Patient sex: M
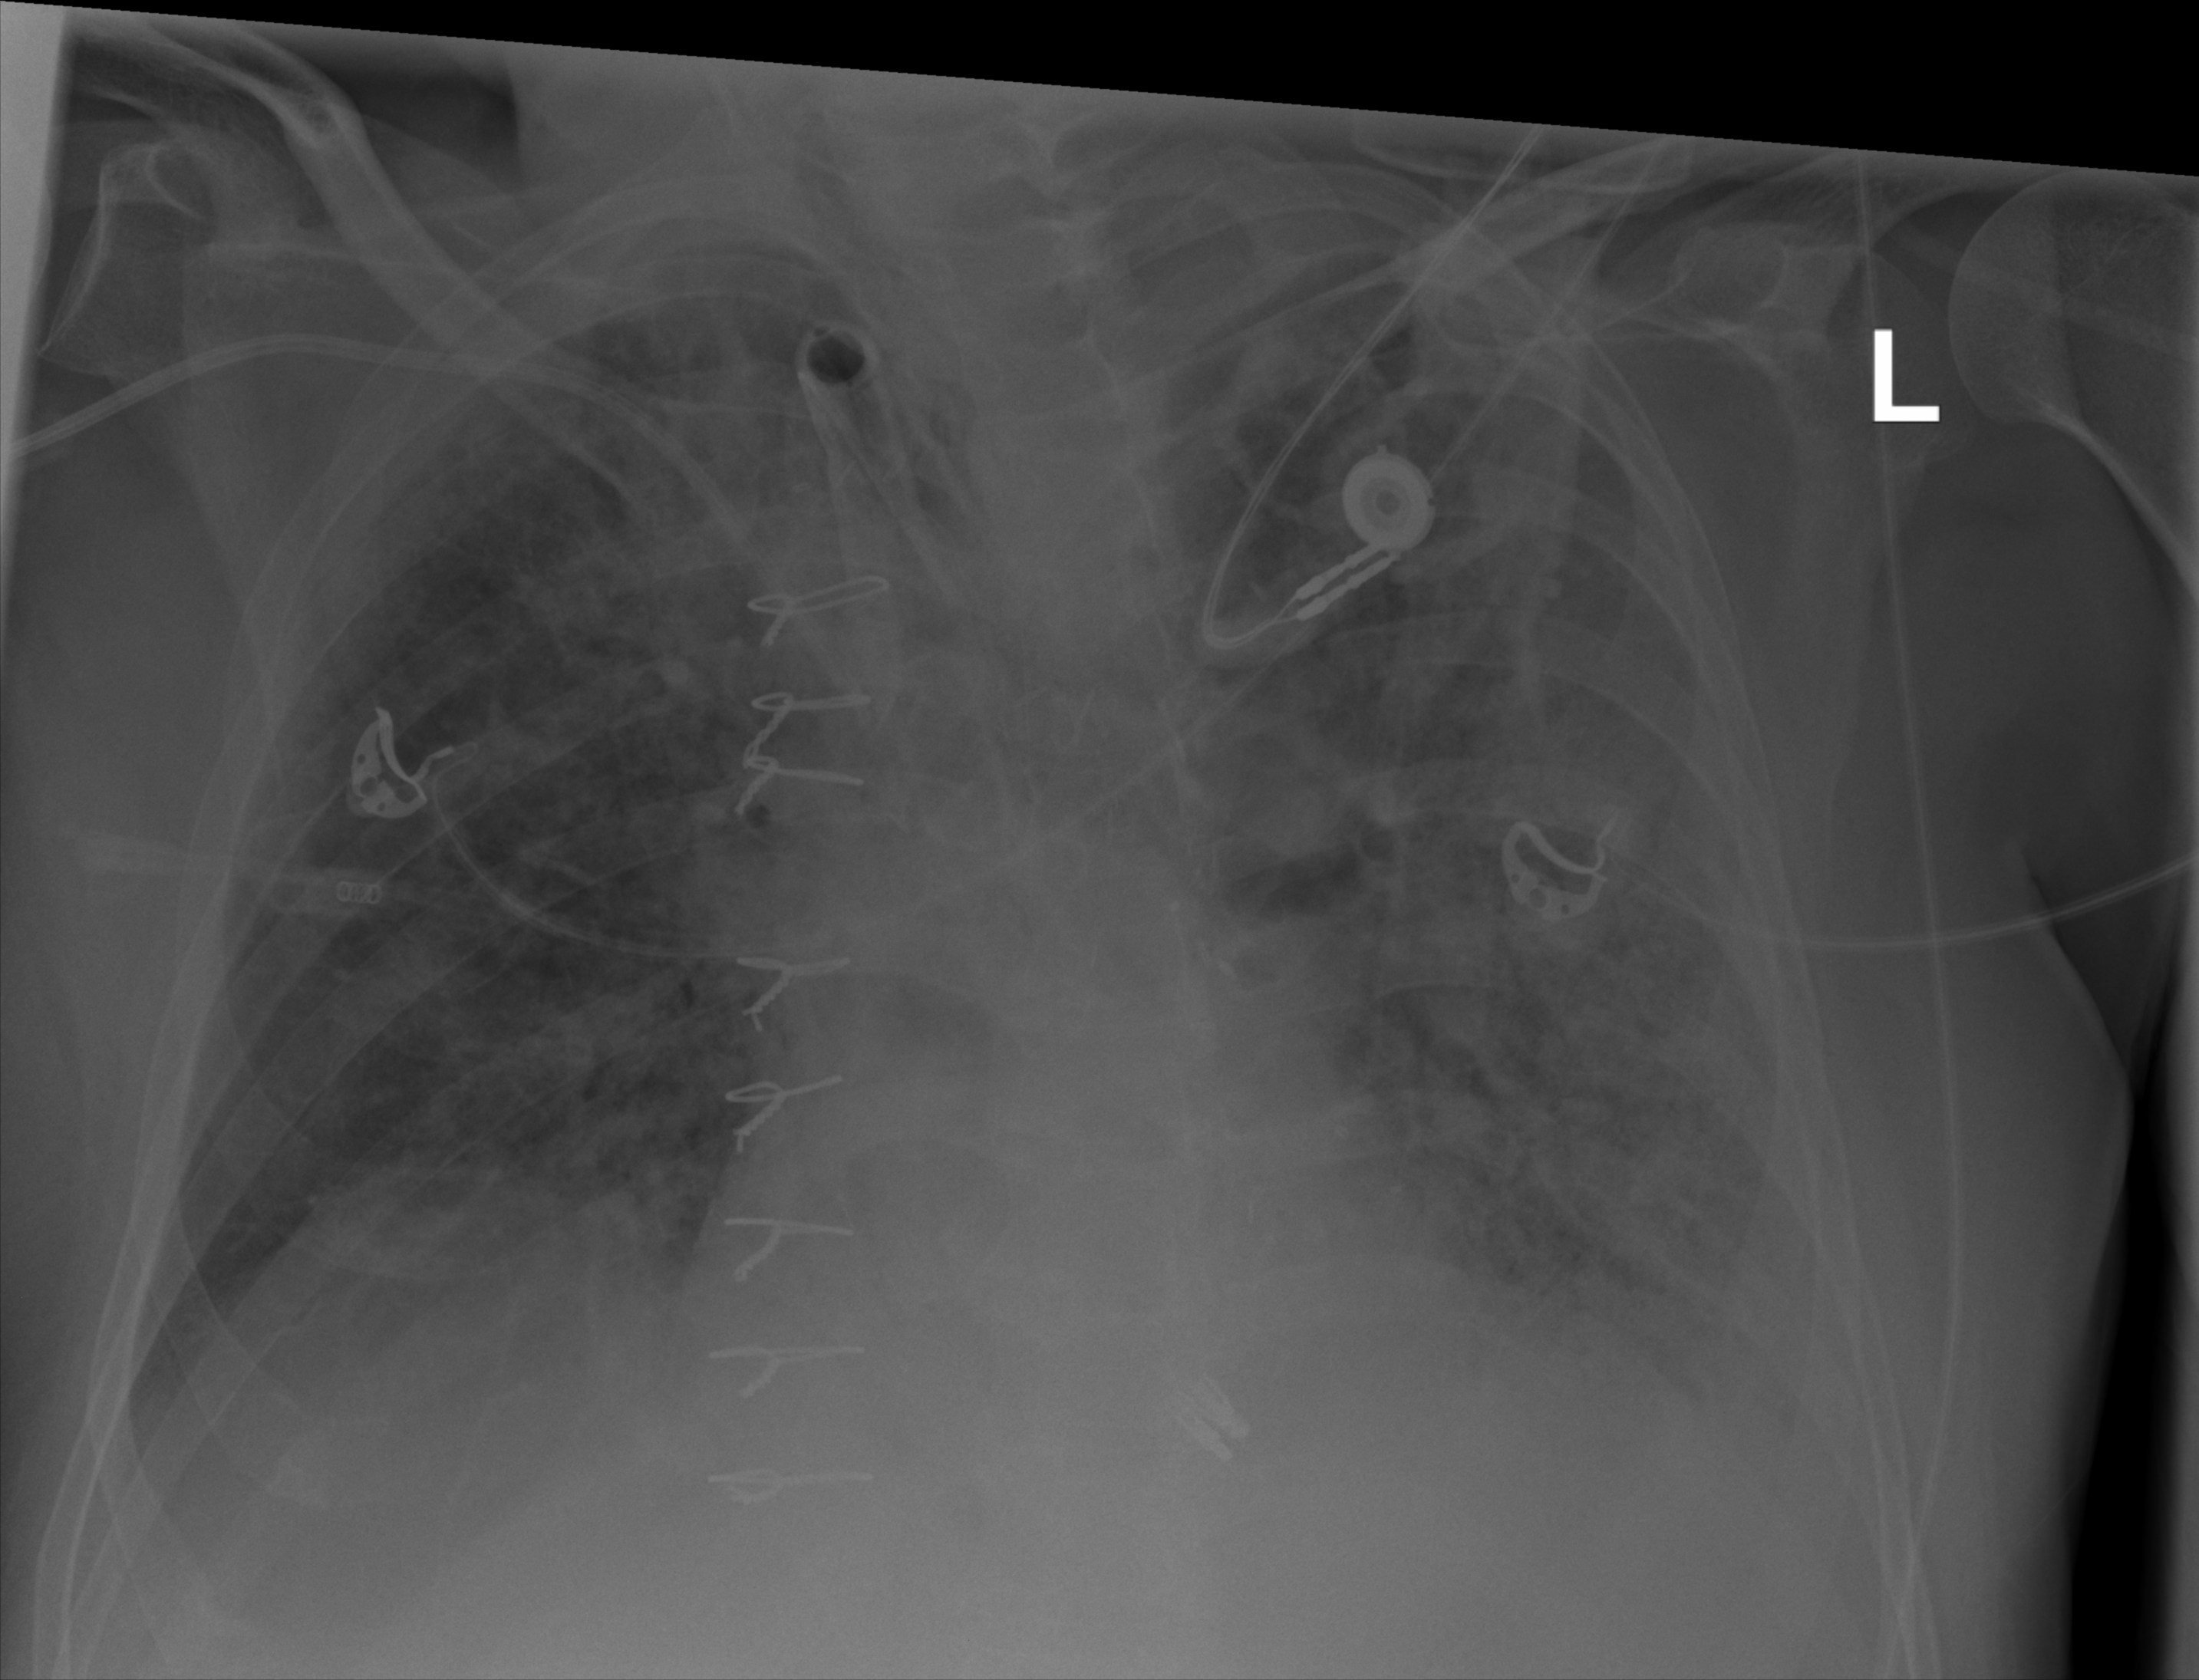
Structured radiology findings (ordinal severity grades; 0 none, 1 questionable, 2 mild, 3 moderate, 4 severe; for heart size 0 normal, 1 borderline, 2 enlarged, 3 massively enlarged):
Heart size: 0
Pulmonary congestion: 0
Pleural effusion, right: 1
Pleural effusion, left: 2
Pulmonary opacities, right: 3
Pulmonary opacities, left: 3
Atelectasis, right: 2
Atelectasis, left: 2